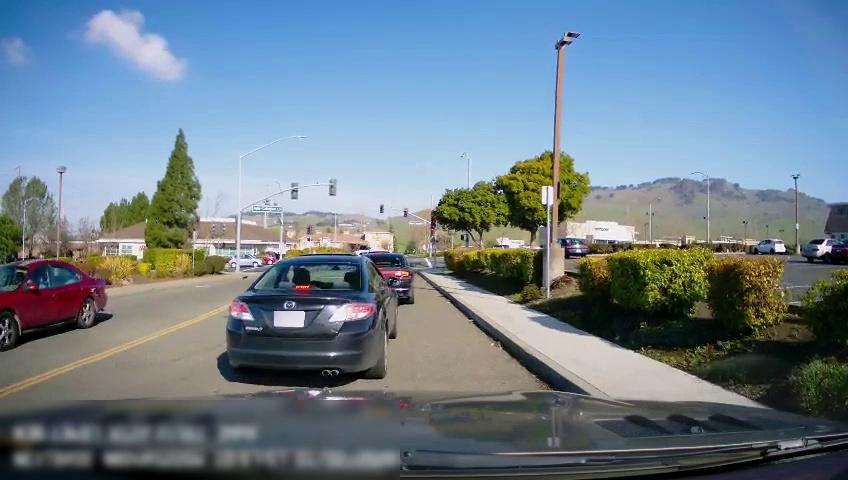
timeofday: Day
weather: Sunny
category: Drivable Space
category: Drivable Space
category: Vehicles | Car
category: Vehicles | Car
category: Vehicles | Car
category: Vehicles | Car
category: Vehicles | Car
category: Vehicles | Car
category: Vehicles | Car
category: Vehicles | SUV
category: Vehicles | SUV
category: Lanes | Current Lane
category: Lanes | Opposite Lane
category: Traffic | Signs
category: Traffic | Signs
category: Traffic | Lights
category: Traffic | Lights